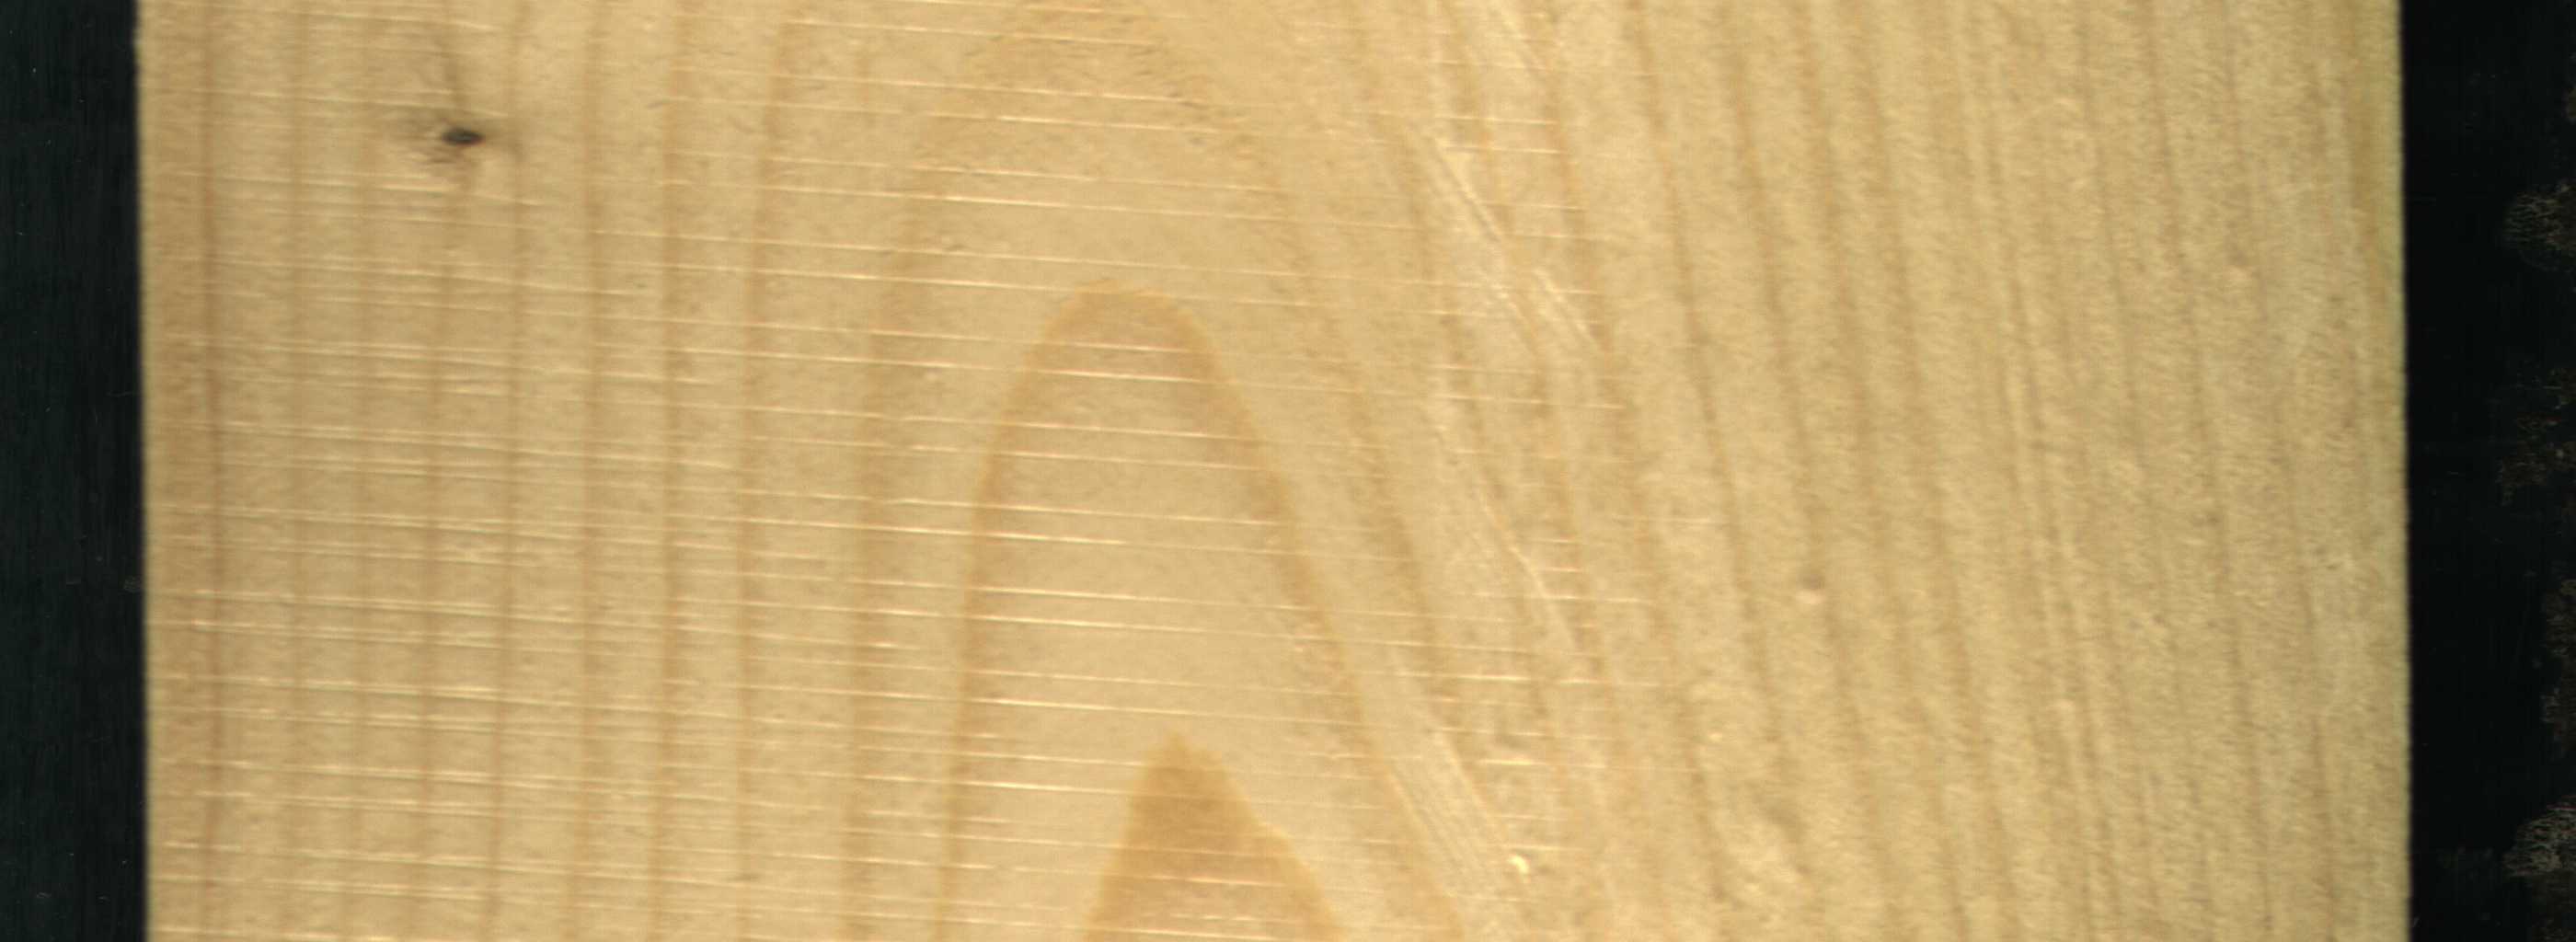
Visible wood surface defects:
Live_Knot